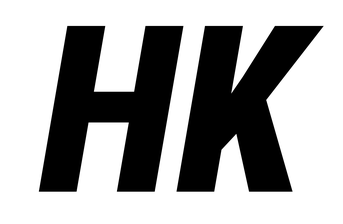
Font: Roboto-Italic_Condensed_Black_Italic